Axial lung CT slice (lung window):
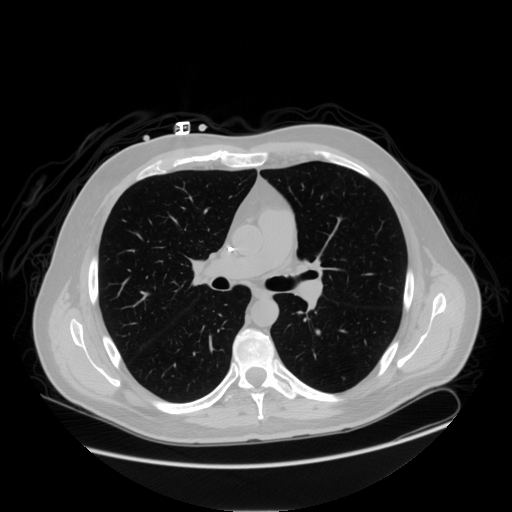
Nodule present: no